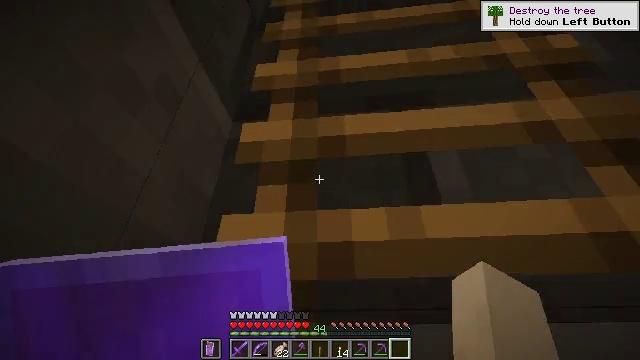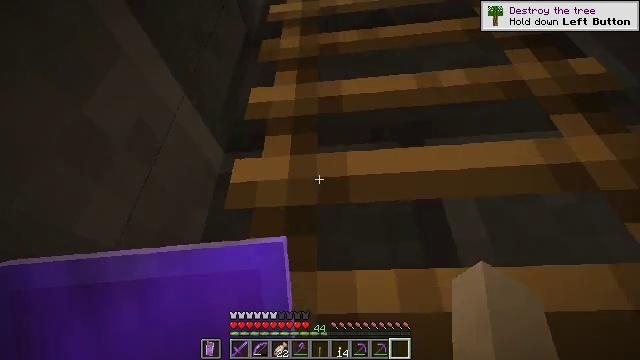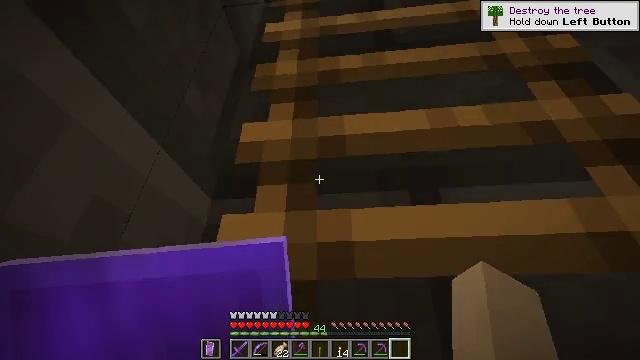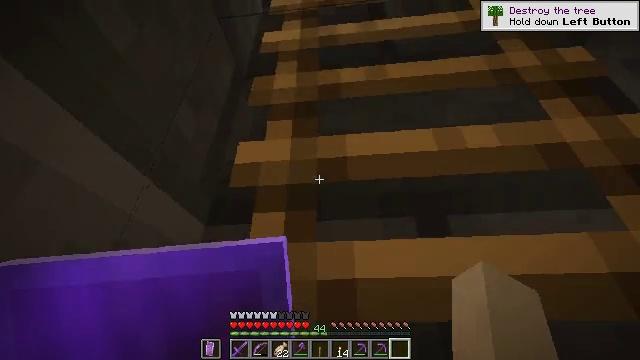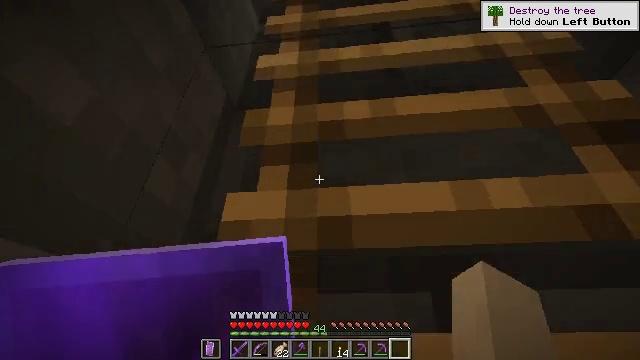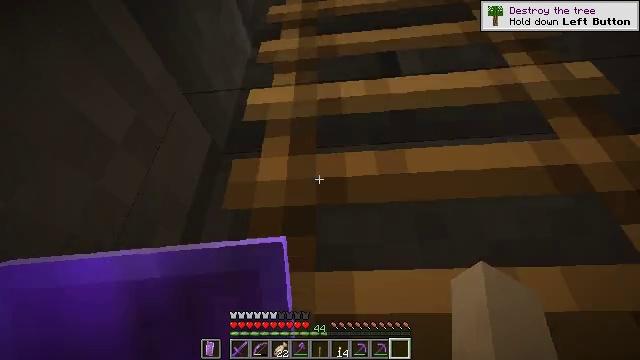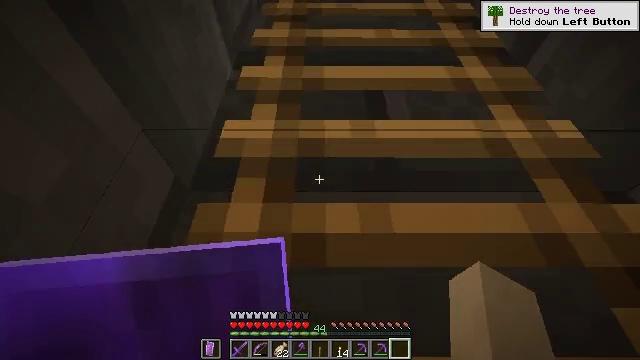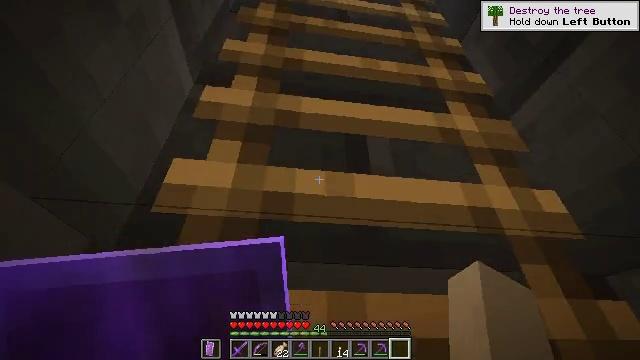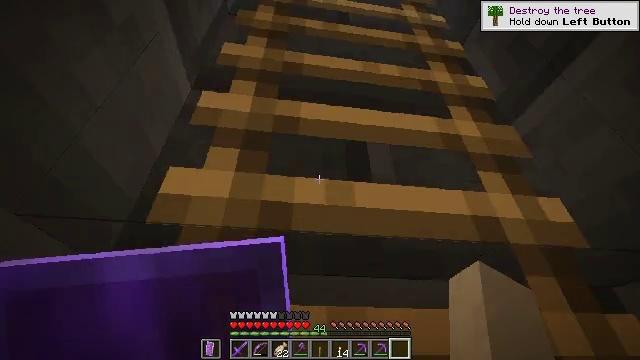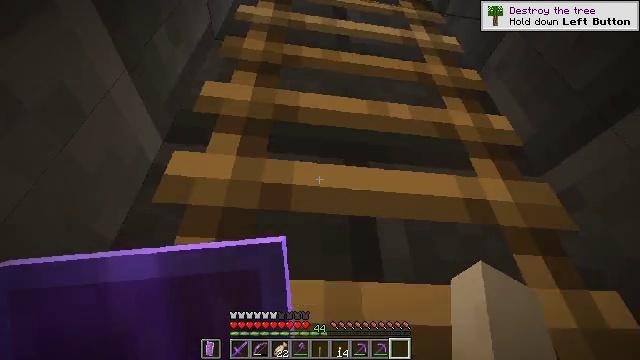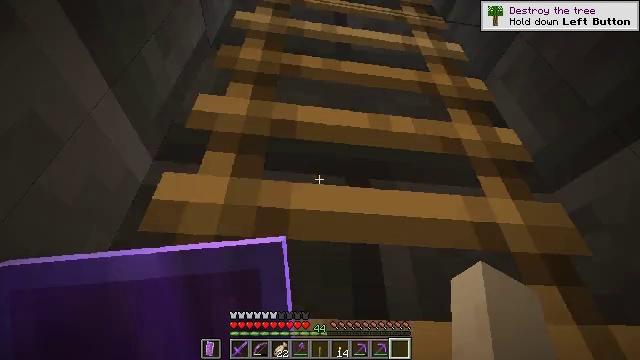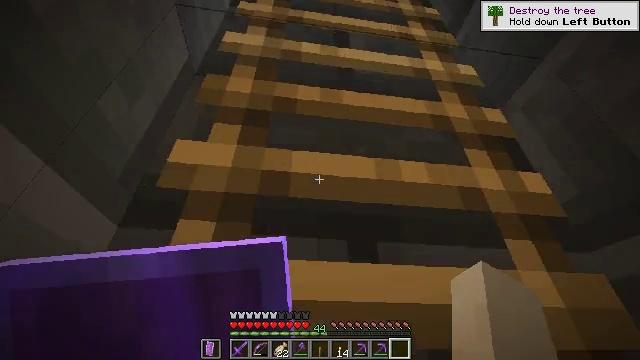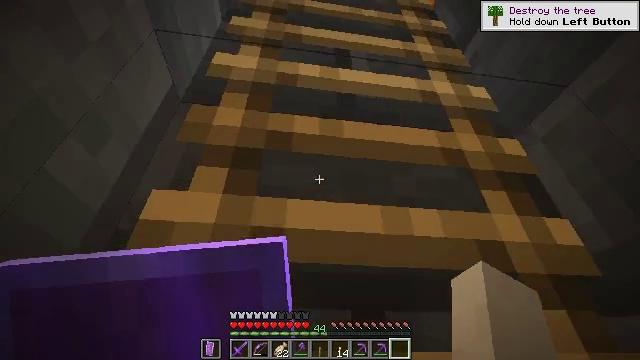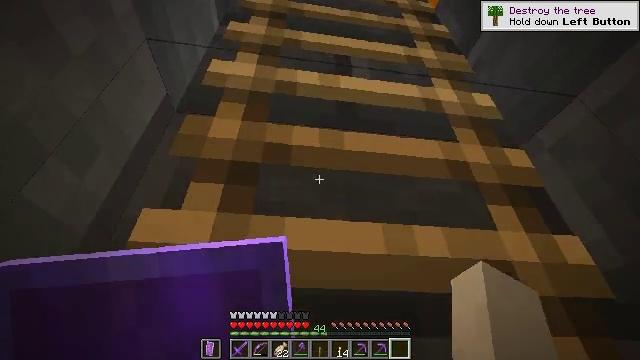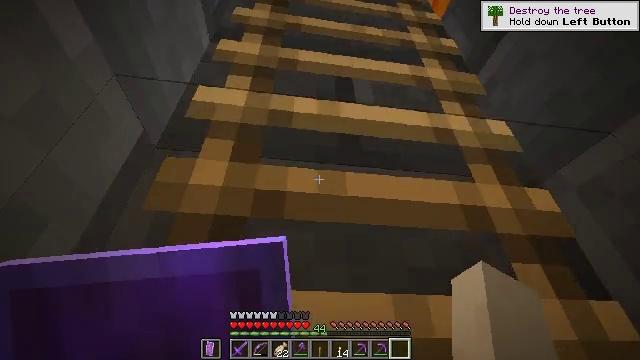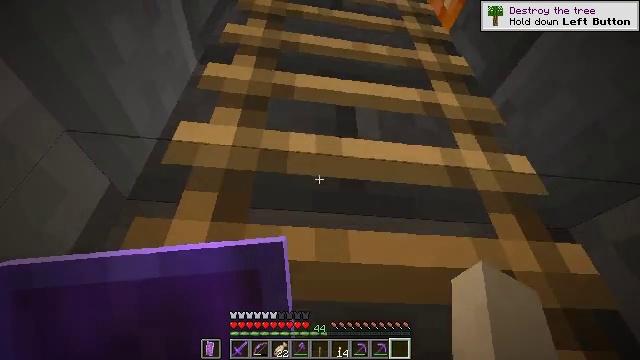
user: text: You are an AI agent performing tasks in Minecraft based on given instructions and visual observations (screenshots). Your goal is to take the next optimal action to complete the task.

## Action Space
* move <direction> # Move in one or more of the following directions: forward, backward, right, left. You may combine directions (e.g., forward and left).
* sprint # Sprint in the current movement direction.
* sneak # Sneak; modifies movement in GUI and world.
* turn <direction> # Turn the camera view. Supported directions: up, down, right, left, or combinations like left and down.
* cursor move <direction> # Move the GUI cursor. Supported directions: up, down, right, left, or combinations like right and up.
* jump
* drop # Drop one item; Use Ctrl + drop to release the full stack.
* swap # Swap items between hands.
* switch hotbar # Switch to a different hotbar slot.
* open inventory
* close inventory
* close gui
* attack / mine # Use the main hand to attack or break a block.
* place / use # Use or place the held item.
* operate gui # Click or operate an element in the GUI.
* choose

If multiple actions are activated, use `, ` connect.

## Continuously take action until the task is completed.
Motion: motion action
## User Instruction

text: Use the crafting table to make a quartz block.
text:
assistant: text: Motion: move forward, sprint
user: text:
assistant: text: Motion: move forward, sprint
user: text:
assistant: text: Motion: move forward, sprint
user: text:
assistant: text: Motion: move forward, sprint
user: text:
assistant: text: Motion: move forward, sprint
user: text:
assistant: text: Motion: move forward, sprint, turn right and up
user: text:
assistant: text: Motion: move forward, sprint, turn right
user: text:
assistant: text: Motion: move forward, sprint
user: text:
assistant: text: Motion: move forward, sprint
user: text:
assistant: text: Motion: move forward, sprint
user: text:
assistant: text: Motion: move forward, sprint
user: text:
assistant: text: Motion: move forward, sprint
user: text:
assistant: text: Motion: move forward, sprint
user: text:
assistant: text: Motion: move forward, sprint
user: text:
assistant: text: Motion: move forward, sprint
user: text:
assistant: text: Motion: move forward, sprint
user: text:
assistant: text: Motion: move forward, sprint
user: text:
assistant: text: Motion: move forward, sprint
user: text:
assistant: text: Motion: move forward, sprint
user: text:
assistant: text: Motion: move forward, sprint
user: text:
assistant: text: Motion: move forward, sprint
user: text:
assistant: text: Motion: move forward, sprint
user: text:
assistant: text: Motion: move forward, sprint
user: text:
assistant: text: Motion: move forward, sprint
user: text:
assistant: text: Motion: move forward, sprint
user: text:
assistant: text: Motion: move forward, sprint
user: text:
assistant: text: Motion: move forward, sprint
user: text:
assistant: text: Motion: move forward, sprint
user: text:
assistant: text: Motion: move forward, sprint
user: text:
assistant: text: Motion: move forward, sprint